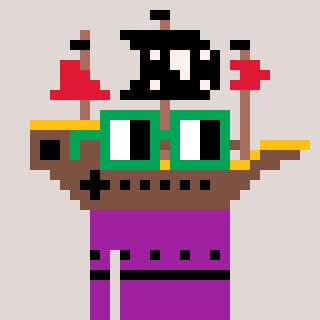
a pixel art character with square green glasses, a pirateship-shaped head and a magenta-colored body on a warm background